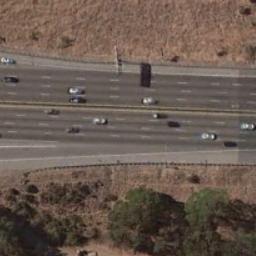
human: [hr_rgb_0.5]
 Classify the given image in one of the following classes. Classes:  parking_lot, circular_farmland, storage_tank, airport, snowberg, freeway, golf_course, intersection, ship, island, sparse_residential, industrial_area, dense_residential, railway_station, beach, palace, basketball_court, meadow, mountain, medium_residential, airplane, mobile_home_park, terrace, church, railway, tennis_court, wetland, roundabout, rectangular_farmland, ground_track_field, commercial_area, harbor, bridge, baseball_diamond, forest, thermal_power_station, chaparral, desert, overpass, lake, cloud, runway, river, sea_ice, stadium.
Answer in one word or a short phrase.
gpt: freeway